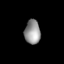
Tissue: lung
Cell type: Epithelial cells
Senescence score: 0.2424
Nuclear area (px): 372
Mean DAPI intensity: 148.43